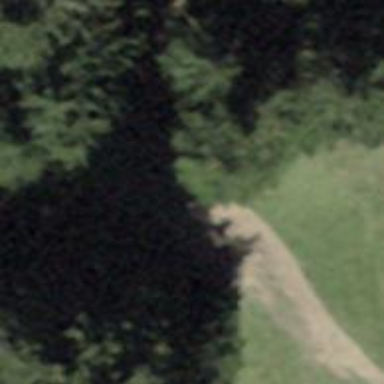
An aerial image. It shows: Unpaved path.